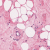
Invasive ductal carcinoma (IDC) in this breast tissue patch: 0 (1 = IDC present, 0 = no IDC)